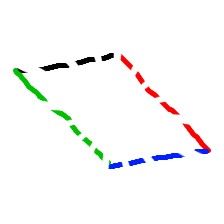
Shape: parallelogram